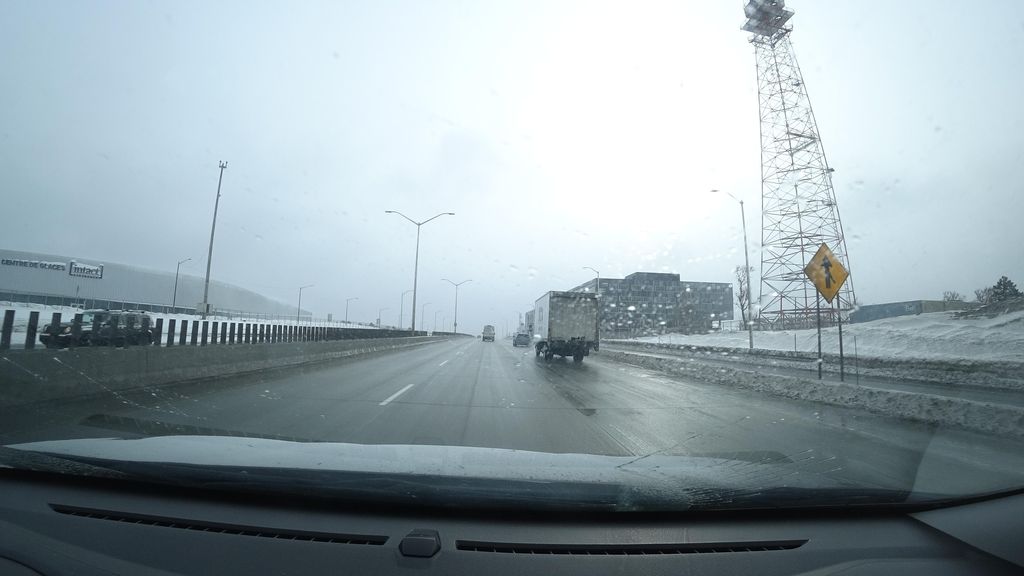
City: quebec_city